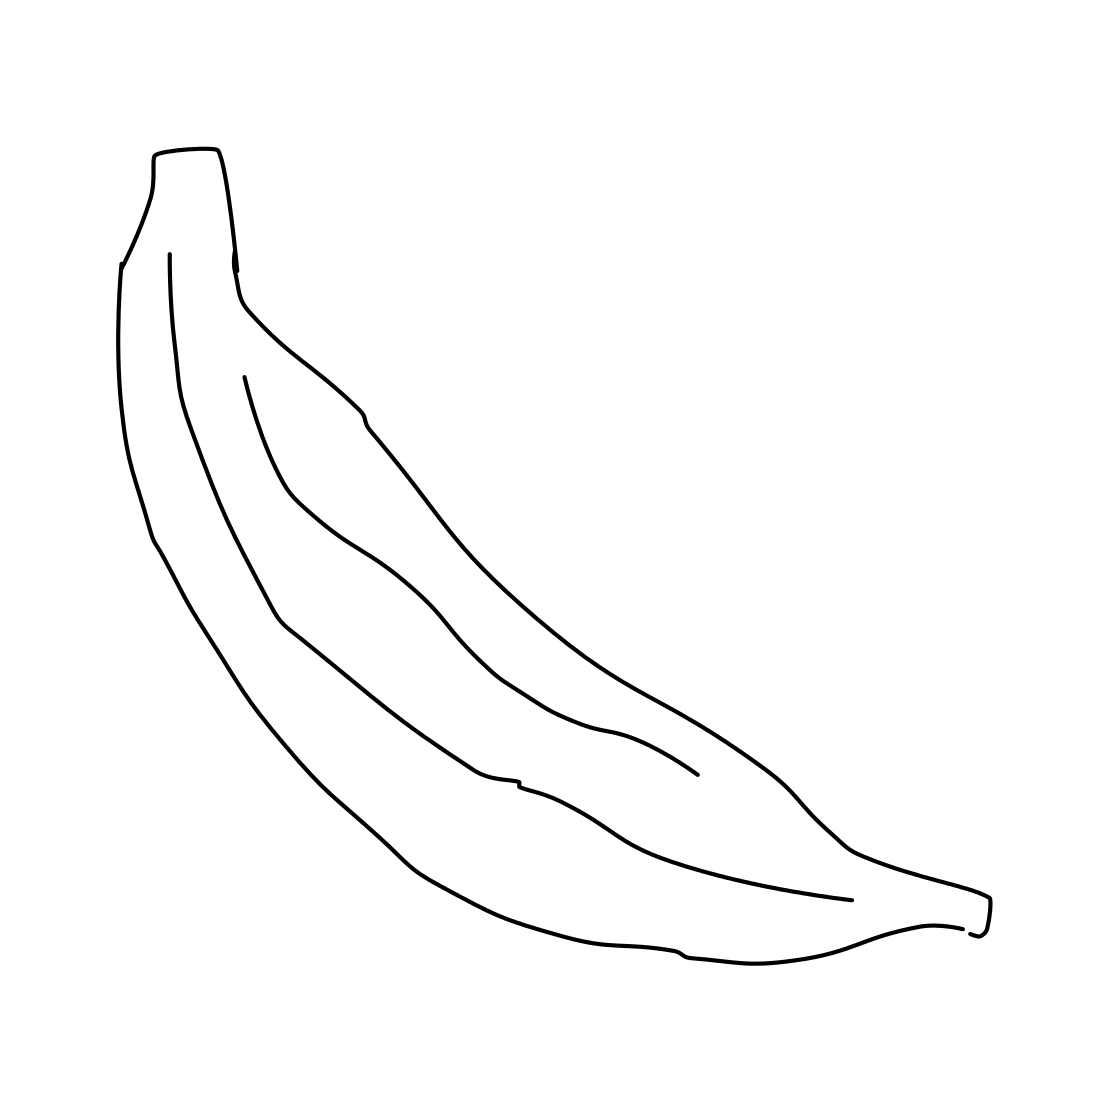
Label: banana